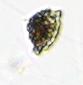
Label: Detritus